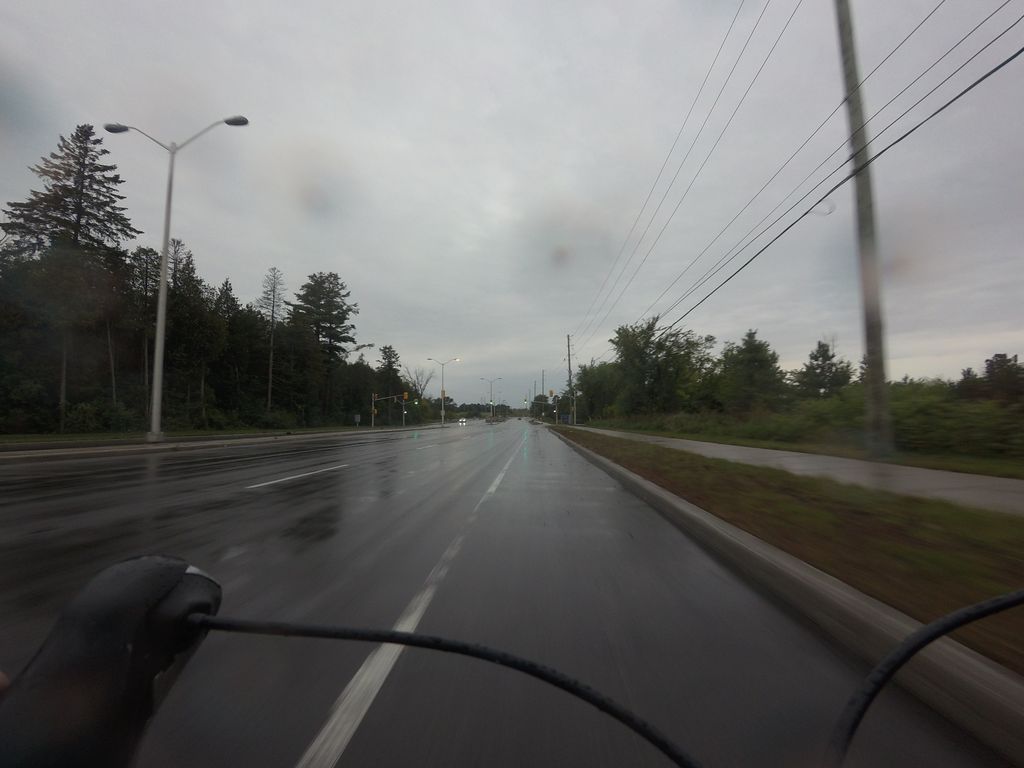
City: ottawa-gatineau